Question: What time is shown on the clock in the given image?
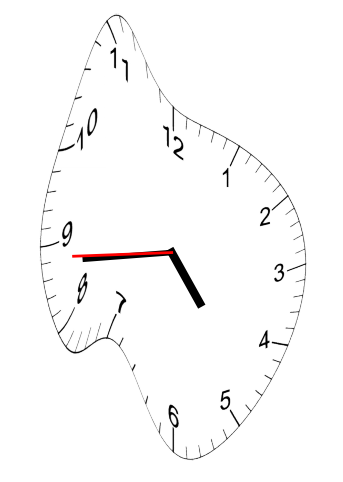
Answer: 04:43:44